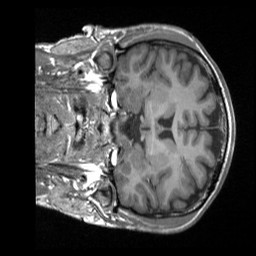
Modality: T1w
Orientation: coronal
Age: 25
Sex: male
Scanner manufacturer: siemens
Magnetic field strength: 3 T
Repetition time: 1.9 s
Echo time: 0.00226 s